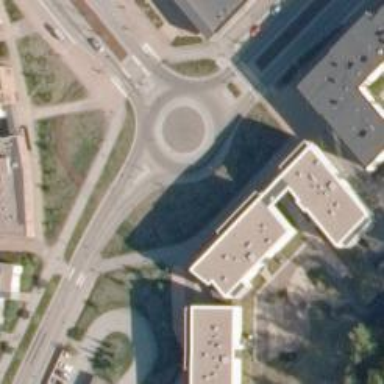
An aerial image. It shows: Tertiary road made of asphalt leading to roundabout junction.